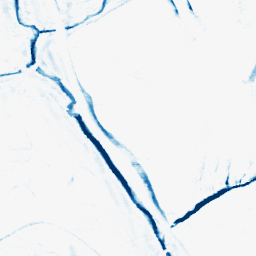
Category: morphological
Decomposition family: morphological_rect
Decomposition parameters: operation: closing
width: 10
height: 5
Upsampling method: sinc_blackman
Upsampling parameters: scale: 8
kernel_size: 16
Upsampling scale: 8